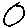
Label: circle